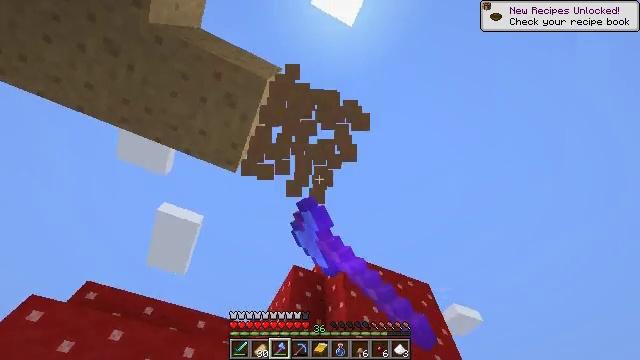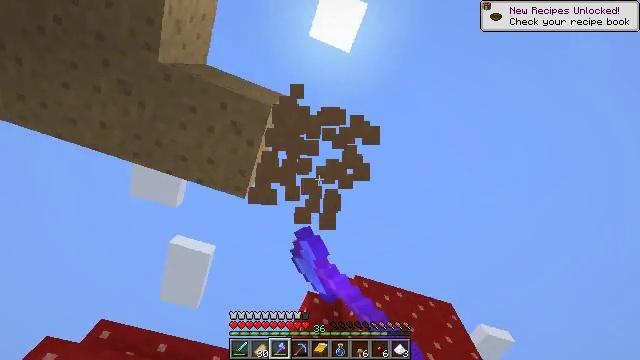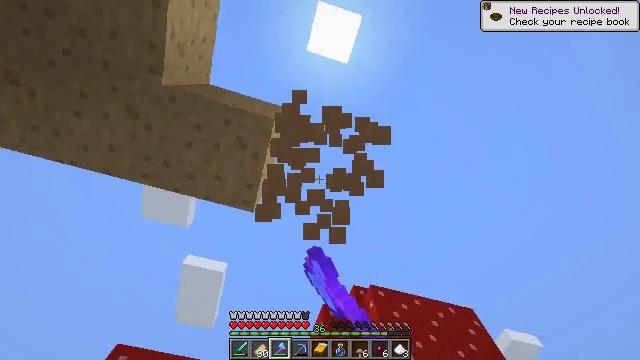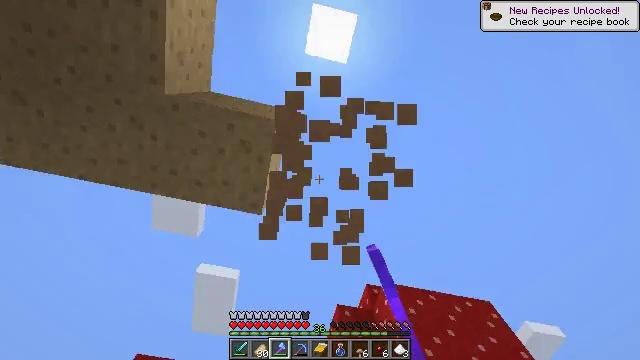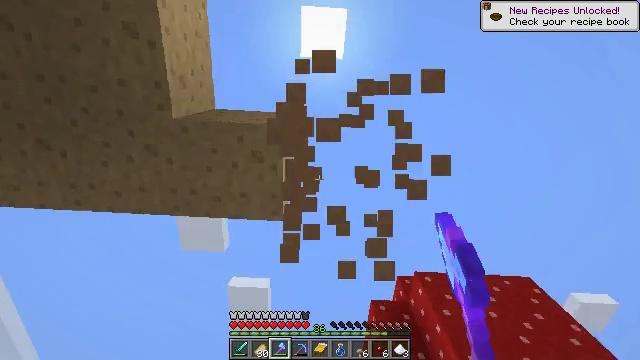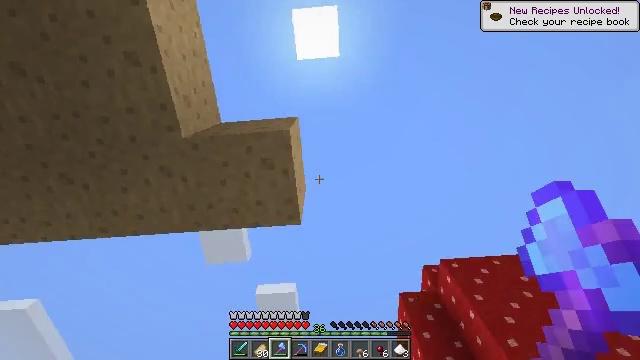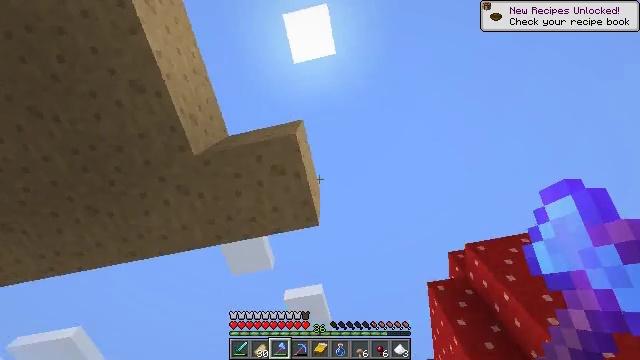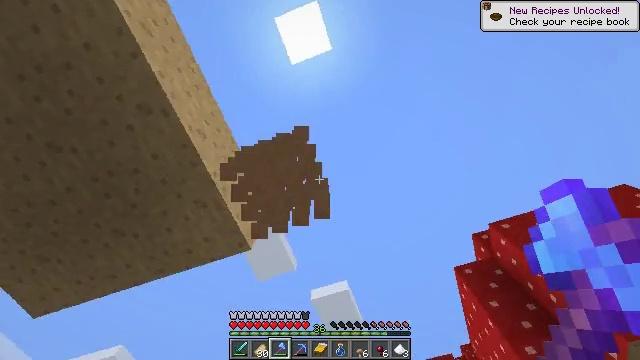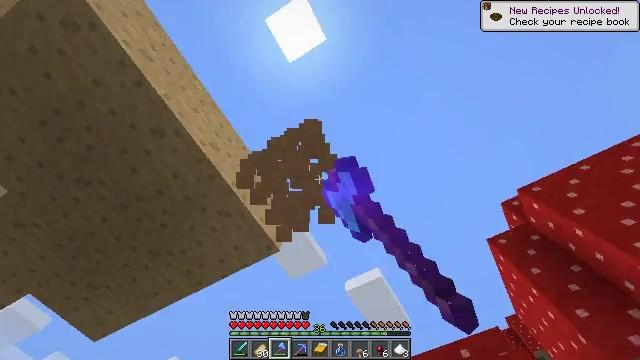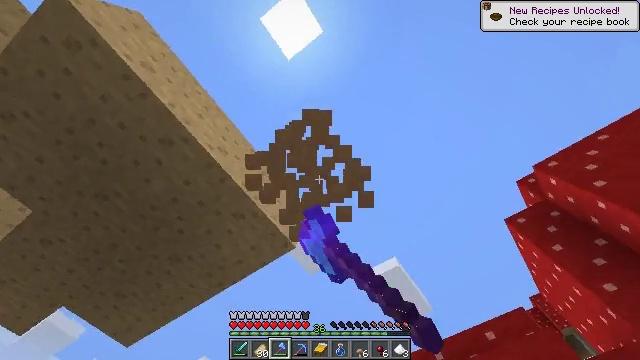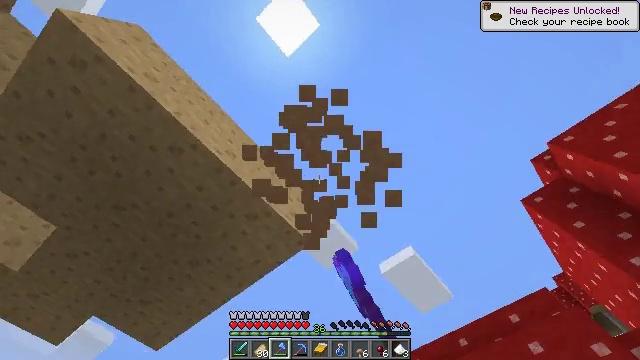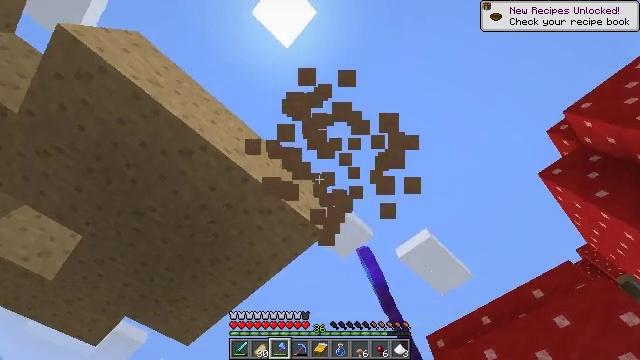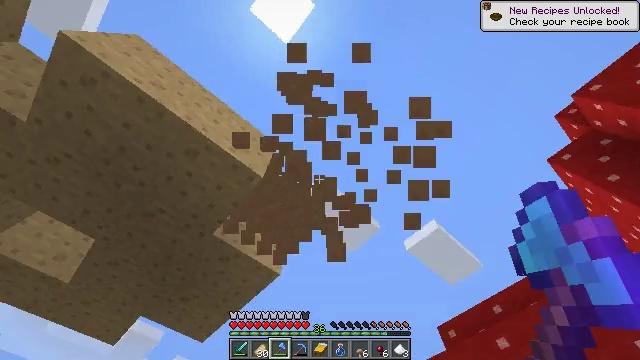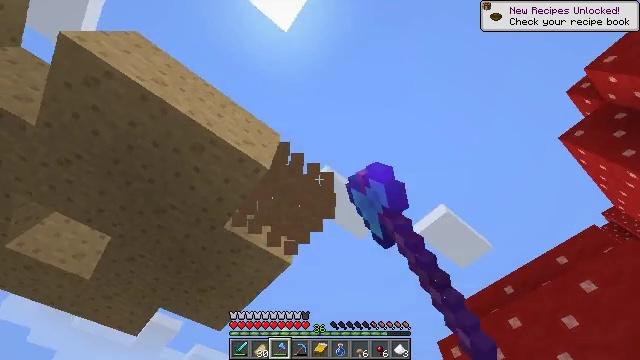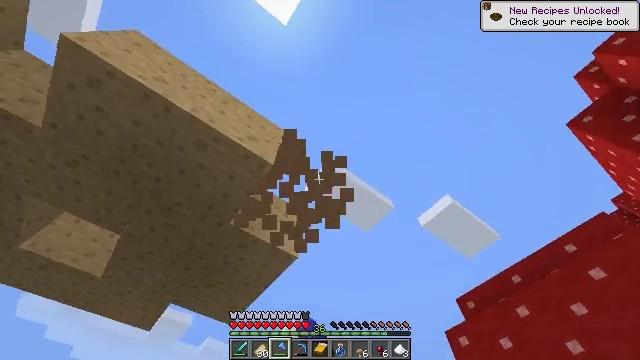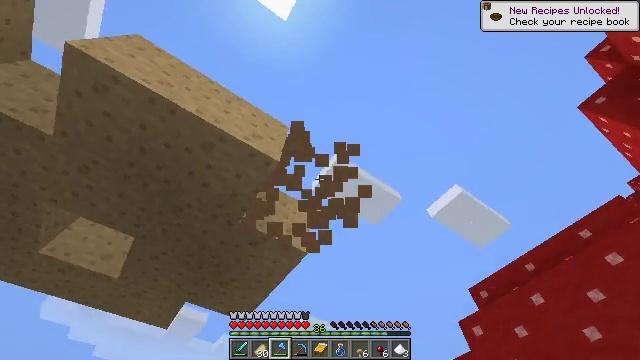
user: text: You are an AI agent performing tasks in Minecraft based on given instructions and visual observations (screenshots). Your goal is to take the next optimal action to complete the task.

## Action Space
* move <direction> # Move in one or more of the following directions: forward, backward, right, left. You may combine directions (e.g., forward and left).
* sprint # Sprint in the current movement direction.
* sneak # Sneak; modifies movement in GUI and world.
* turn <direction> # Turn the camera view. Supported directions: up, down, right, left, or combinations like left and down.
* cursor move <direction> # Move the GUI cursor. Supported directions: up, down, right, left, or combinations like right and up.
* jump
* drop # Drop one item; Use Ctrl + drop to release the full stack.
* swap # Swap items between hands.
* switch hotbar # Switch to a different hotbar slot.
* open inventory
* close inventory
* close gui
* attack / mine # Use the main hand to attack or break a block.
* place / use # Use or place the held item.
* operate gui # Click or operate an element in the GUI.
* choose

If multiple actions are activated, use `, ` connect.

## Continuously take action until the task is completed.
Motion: motion action
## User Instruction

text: Break the brown mushroom block to collect materials.
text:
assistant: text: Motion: turn left and up, attack / mine
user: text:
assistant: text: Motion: turn left and up, attack / mine
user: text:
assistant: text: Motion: turn left, attack / mine
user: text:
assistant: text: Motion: turn left, attack / mine
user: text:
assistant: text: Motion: turn left, attack / mine
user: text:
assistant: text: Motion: turn left, attack / mine
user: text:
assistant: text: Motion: turn left, attack / mine
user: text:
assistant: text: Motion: turn left and down, attack / mine
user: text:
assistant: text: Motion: turn left and down, attack / mine
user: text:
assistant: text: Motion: turn left and down, attack / mine
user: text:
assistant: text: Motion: turn left and down, attack / mine
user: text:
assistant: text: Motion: turn left and down, attack / mine
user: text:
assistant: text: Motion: turn left and down, attack / mine
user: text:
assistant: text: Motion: turn left and down, attack / mine
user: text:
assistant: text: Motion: turn left and down, attack / mine
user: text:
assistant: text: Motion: turn left and down, attack / mine
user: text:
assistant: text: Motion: turn left and down, attack / mine
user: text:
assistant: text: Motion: turn left, attack / mine
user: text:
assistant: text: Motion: turn left, attack / mine
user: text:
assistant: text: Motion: move forward, turn left, attack / mine
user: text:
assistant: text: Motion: move forward, turn left, attack / mine
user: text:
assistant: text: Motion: move forward, turn left, attack / mine
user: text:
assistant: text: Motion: move forward, turn left, attack / mine
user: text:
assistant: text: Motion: move forward, turn left, attack / mine
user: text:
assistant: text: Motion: turn left, attack / mine
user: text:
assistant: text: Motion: turn left and up, attack / mine
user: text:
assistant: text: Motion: turn left and up, attack / mine
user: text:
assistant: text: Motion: turn left and up, attack / mine
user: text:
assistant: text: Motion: turn left and up, attack / mine
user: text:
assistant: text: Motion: turn left, attack / mine